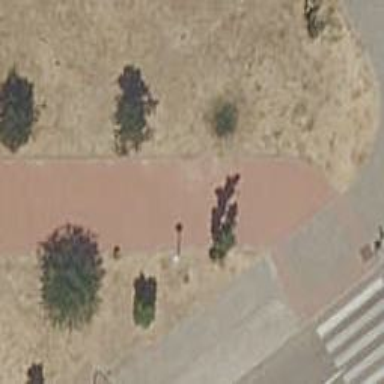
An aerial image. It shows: Footway made of paving stones.